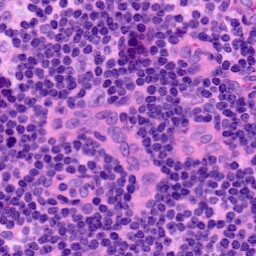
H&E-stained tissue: LymphNode